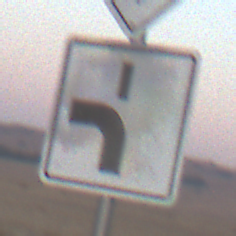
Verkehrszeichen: VerlaufVorfahrtsstrasse5
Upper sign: Vorfahrtsstrasse
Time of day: SunriseSunset
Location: Outdoor (Nature)
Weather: Clear
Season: Winter
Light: Natural